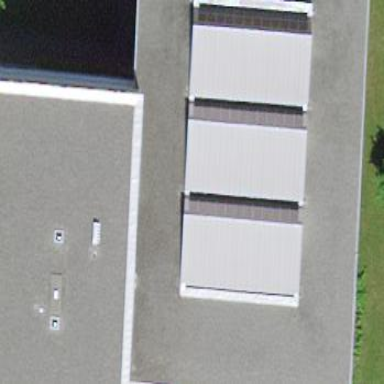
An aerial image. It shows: Industrial building.